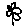
Label: flower